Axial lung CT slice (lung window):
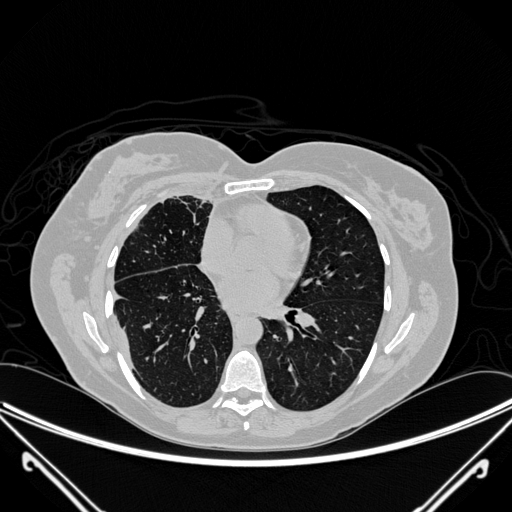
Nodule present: no